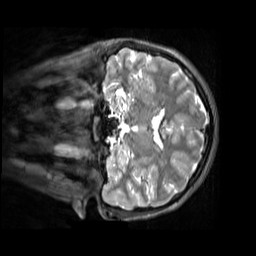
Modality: T2w
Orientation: coronal
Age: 13
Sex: female
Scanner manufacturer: siemens
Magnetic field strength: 3 T
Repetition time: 3.2 s
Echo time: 0.408 s